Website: slack
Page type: account-dashboard
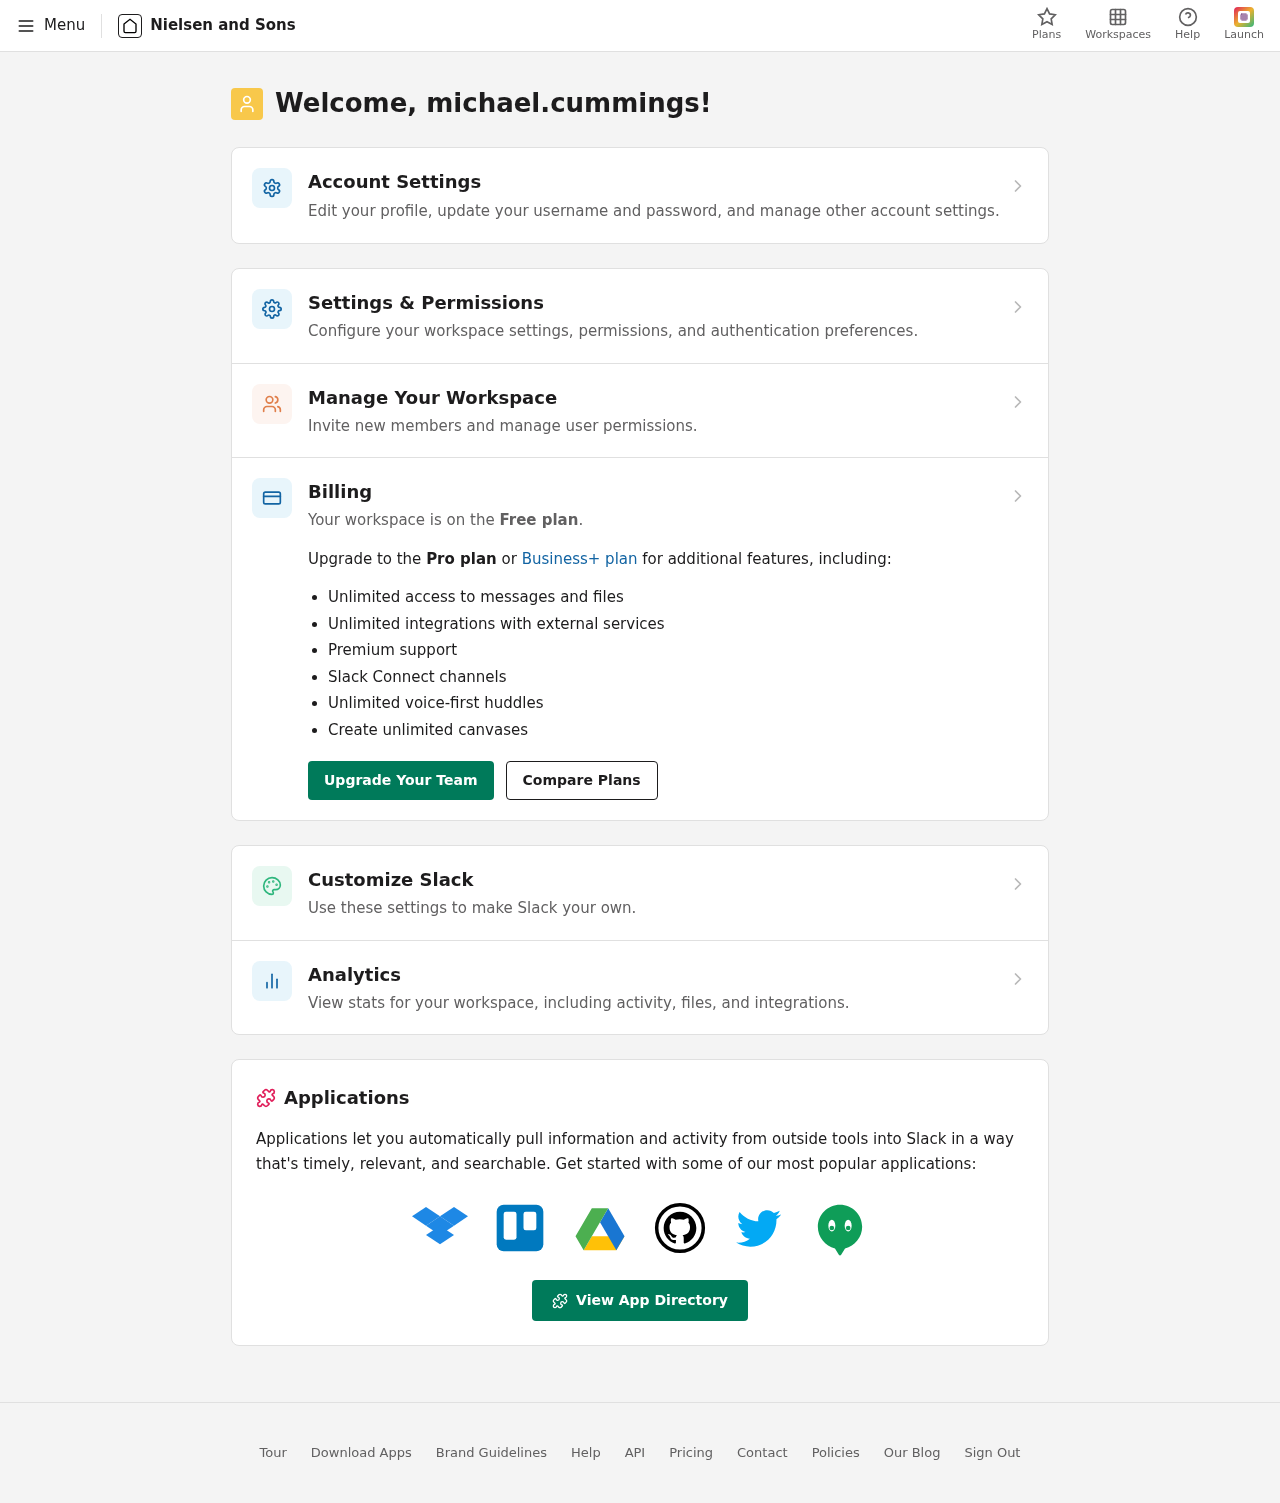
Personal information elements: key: PII_COMPANY
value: Nielsen and Sons
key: PII_LOGIN_USERNAME
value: michael.cummings